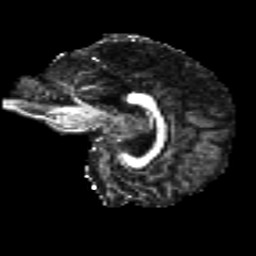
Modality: FA
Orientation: sagittal
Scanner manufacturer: siemens
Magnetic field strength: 3 T
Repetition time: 4.16 s
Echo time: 0.0806 s